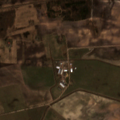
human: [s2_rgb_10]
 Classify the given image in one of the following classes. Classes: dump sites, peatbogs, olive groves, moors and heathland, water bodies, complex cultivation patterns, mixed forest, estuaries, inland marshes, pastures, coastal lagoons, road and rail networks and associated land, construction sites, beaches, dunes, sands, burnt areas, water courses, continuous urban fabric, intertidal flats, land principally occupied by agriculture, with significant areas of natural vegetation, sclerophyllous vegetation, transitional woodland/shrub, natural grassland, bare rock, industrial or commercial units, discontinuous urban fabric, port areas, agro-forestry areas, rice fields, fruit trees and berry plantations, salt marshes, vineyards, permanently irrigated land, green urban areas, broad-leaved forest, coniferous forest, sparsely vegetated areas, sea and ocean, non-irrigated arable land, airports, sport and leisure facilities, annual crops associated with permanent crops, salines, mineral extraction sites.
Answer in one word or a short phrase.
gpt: non-irrigated arable land, pastures, complex cultivation patterns